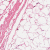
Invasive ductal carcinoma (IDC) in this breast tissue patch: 0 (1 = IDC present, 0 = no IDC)